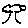
Label: tree